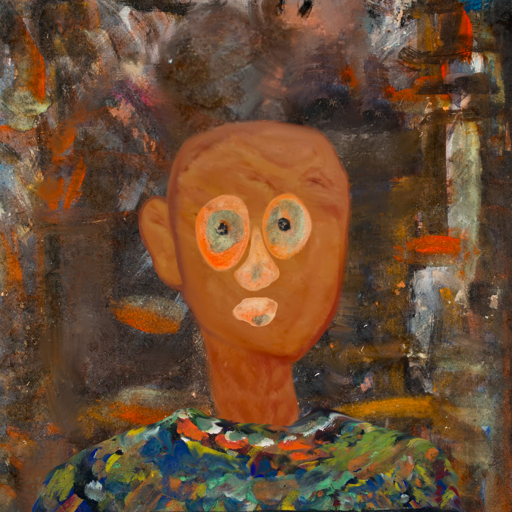
Background: GypsyQueen, Head And Neck Front: Pious_Lady, Face Front: Childish, Bust: An_Impression, Hair Front: Blank, Head Accessory: Blank, Second Necklace: Blank, Necklace: Blank, Baby: Blank